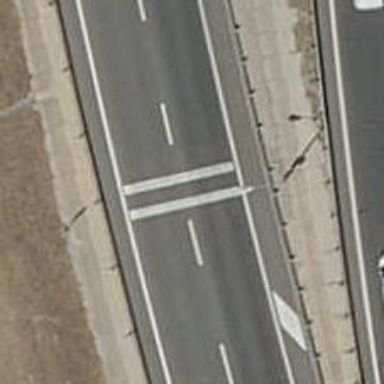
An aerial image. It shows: Rumble strip for traffic calming.